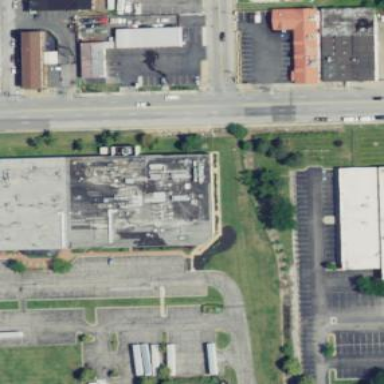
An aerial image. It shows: Commercial building.